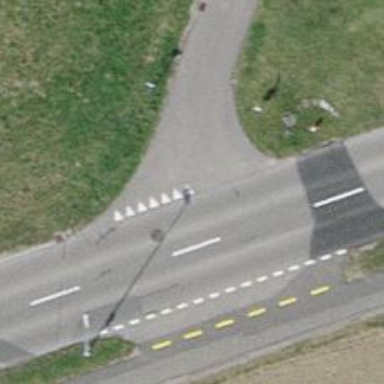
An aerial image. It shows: Road with "give way" sign.